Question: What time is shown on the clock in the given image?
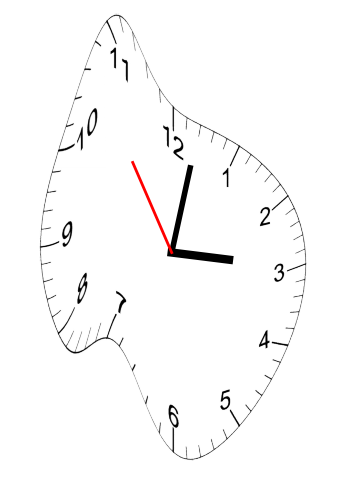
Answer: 03:01:54